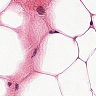
Metastatic tissue present: no